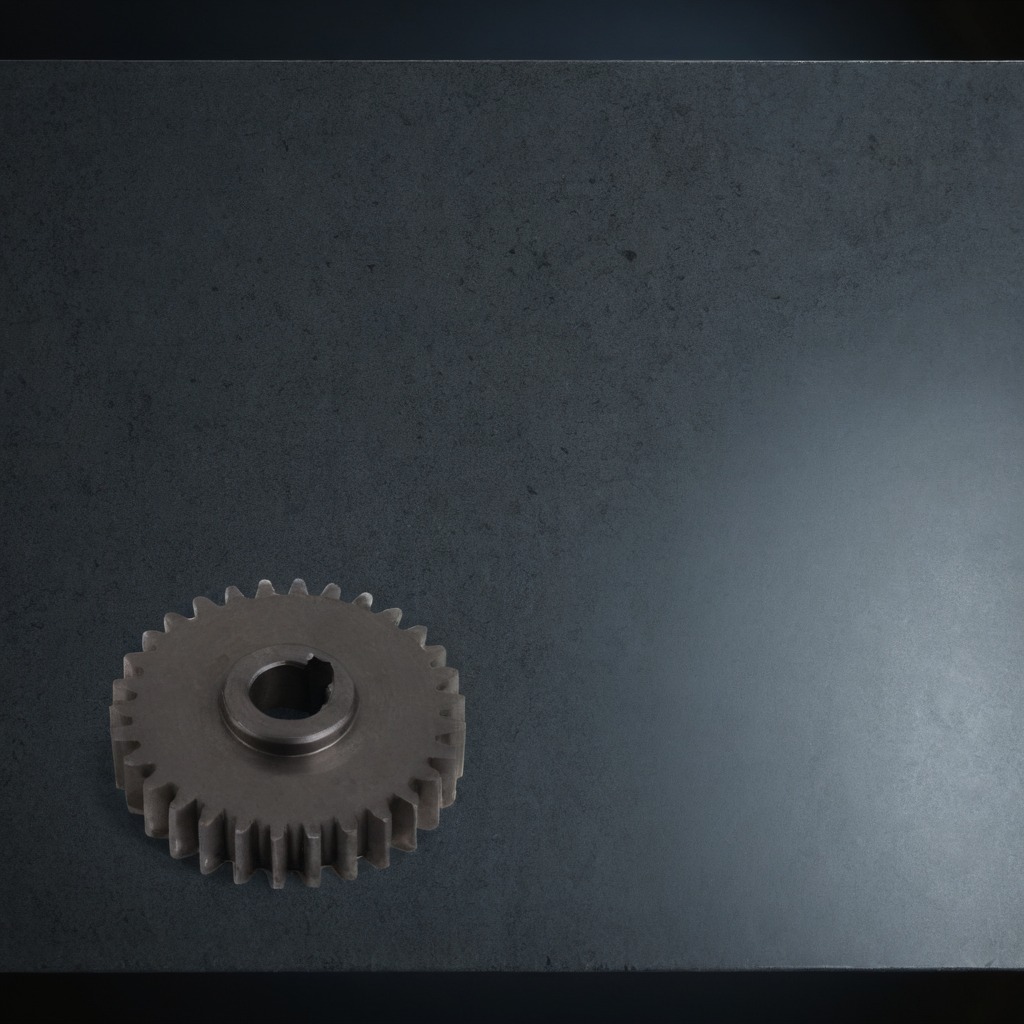
A steel gear with teeth is lying on the clean granite table inside a workshop at night.